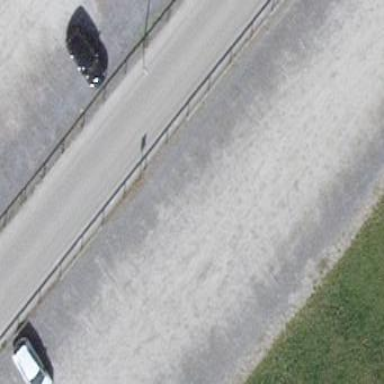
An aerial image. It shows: Parking area with ground surface.